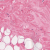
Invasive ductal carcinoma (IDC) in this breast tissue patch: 0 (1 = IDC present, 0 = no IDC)